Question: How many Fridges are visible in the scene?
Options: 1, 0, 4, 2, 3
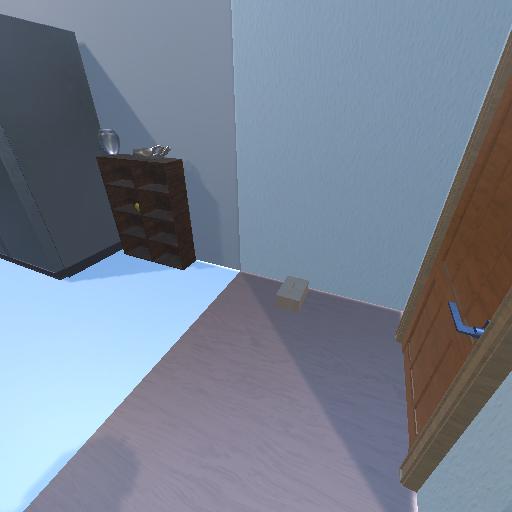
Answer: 1